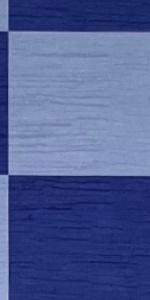
Label: Empty